Question: The 'ItemsControl' I need must have <URL>:

For 'ItemsPanel' I have set a 'StackPanel' with a horizontal orientation.
'''
<Style TargetType="local:ParameterItemContainer">
<Setter Property="ItemsPanel">
<Setter.Value>
<ItemsPanelTemplate>
<StackPanel Orientation="Horizontal"/>
</ItemsPanelTemplate>
</Setter.Value>
</Setter>
<Setter Property="Template">
<Setter.Value>
<ControlTemplate TargetType="local:ParameterItemContainer">
<Border Background="{TemplateBinding Background}"
BorderBrush="{TemplateBinding BorderBrush}"
BorderThickness="{TemplateBinding BorderThickness}">
<Grid >
<Grid.ColumnDefinitions>
<ColumnDefinition Width="Auto"/>
</Grid.ColumnDefinitions>
<Grid.RowDefinitions>
<RowDefinition/>
<RowDefinition/>
<RowDefinition/>
<RowDefinition/>
<RowDefinition/>
<RowDefinition/>
</Grid.RowDefinitions>
<ItemsPresenter Margin="{TemplateBinding Margin}" />
</Grid>
</Border>
</ControlTemplate>
</Setter.Value>
</Setter>
</Style>
'''
'ParameterItemContainer' derives from 'ItemsControl'.
Don't know how to implement the template correctly to get the same appearance as my screenshot, or do I have to override a function to set the correct layout?
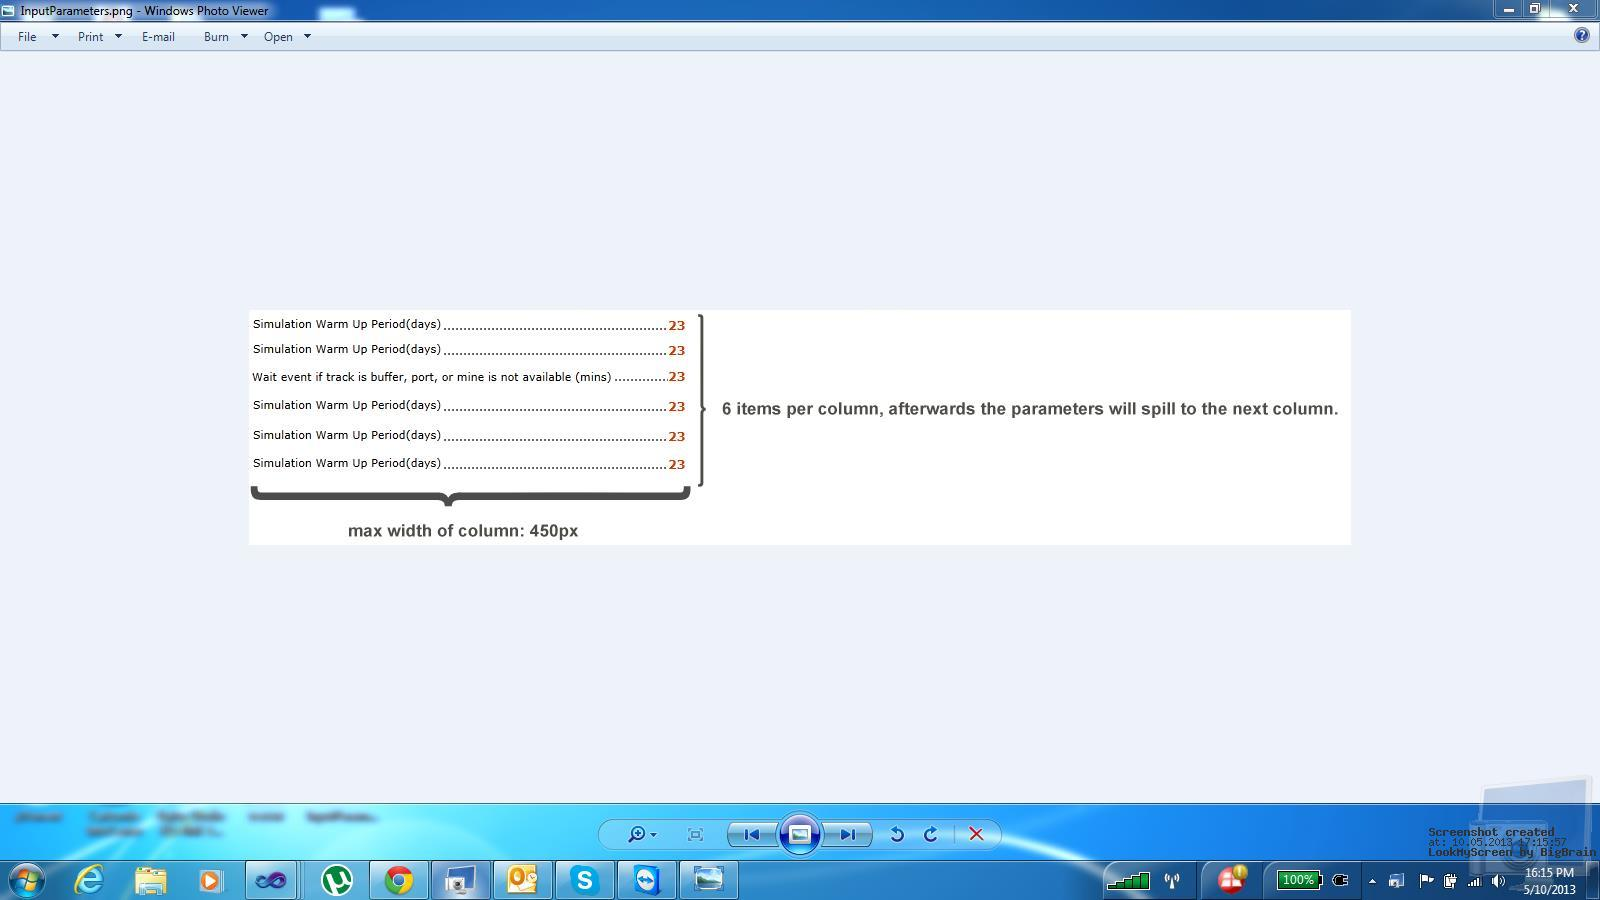
Answer: I'm not sure what you mean by '"Floating ItemsControl"', however if you're only looking to display rows of 6 items at a time in an 'ItemsControl' you can set the 'ItemsPanelTemplate' to a 'WrapPanel' with 'Orientation="Vertical"', and give it a Height of whatever 6x items would be.
'''
<ItemsPanelTemplate>
<WrapPanel Orientation="Vertical" Height="300" />
</ItemsPanelTemplate>
'''
This will have WPF drawing items vertically until it hits the height limit, then it will wrap to a new column horizontally to continue drawing items.